Field crop: maize
Growth stage: 2
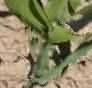
Species: maize